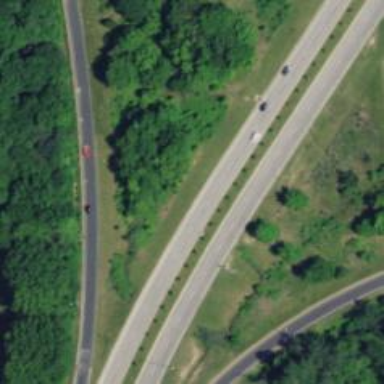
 designated as primary highway. It is dual carriageway."